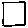
Label: square